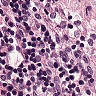
Metastatic tissue present: no